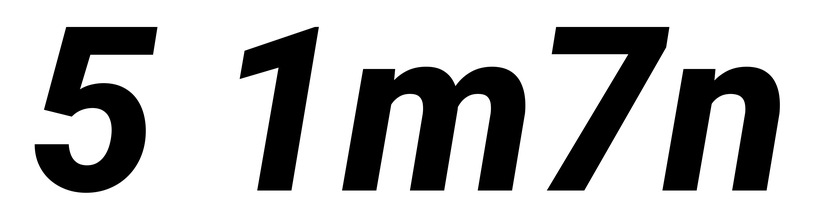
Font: Roboto-Italic_ExtraBold_Italic